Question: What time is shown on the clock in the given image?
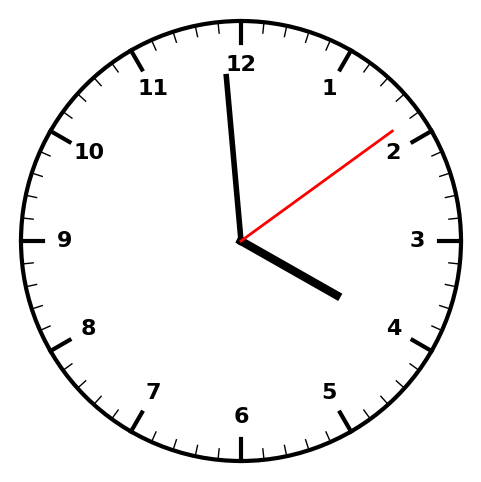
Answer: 03:59:09